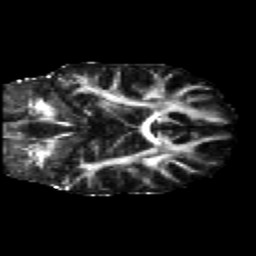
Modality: FA
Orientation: coronal
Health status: healthy
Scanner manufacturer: siemens
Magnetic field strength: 3 T
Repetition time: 12 s
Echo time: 0.092 s